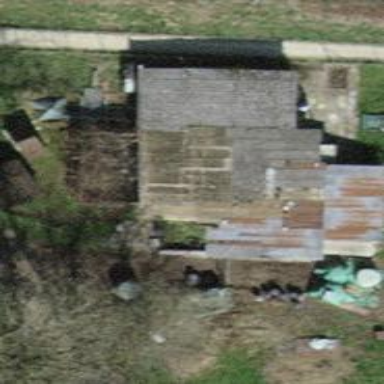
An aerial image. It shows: Shed.